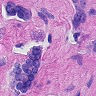
Metastatic tissue present: yes